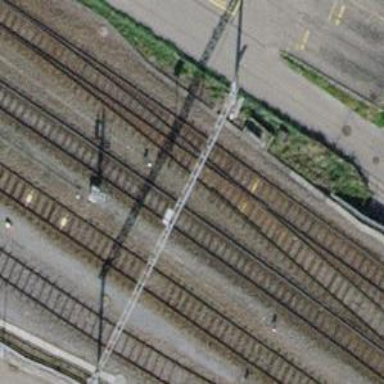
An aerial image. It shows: Railway siding with one electrified track and contact line for powering the train.